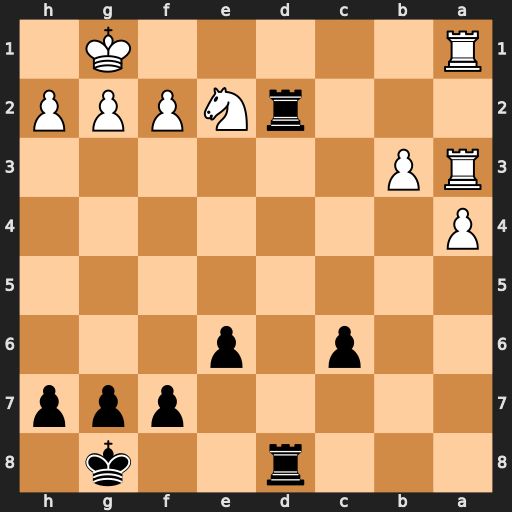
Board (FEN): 3r2k1/5ppp/2p1p3/8/P7/RP6/3rNPPP/R5K1
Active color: b
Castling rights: -
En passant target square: -
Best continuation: Rd1+ Rxd1 Rxd1#